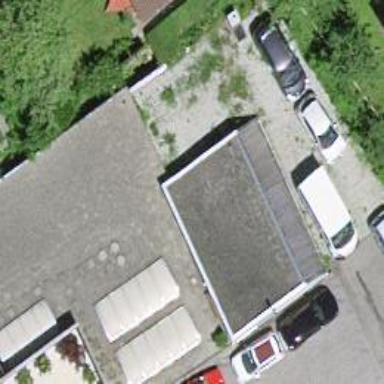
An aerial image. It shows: Car repair shop.